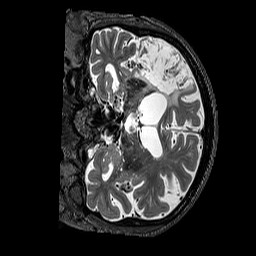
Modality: T2w
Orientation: coronal
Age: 71
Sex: male
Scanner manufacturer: siemens
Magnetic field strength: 3 T
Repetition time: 3.2 s
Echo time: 0.567 s